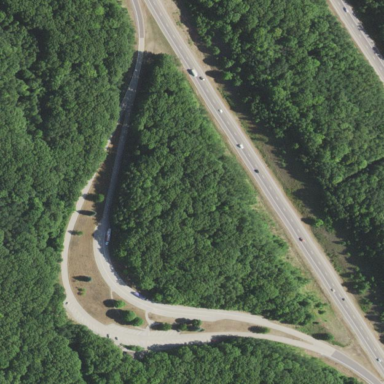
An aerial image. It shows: Rest area on the road.